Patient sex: F
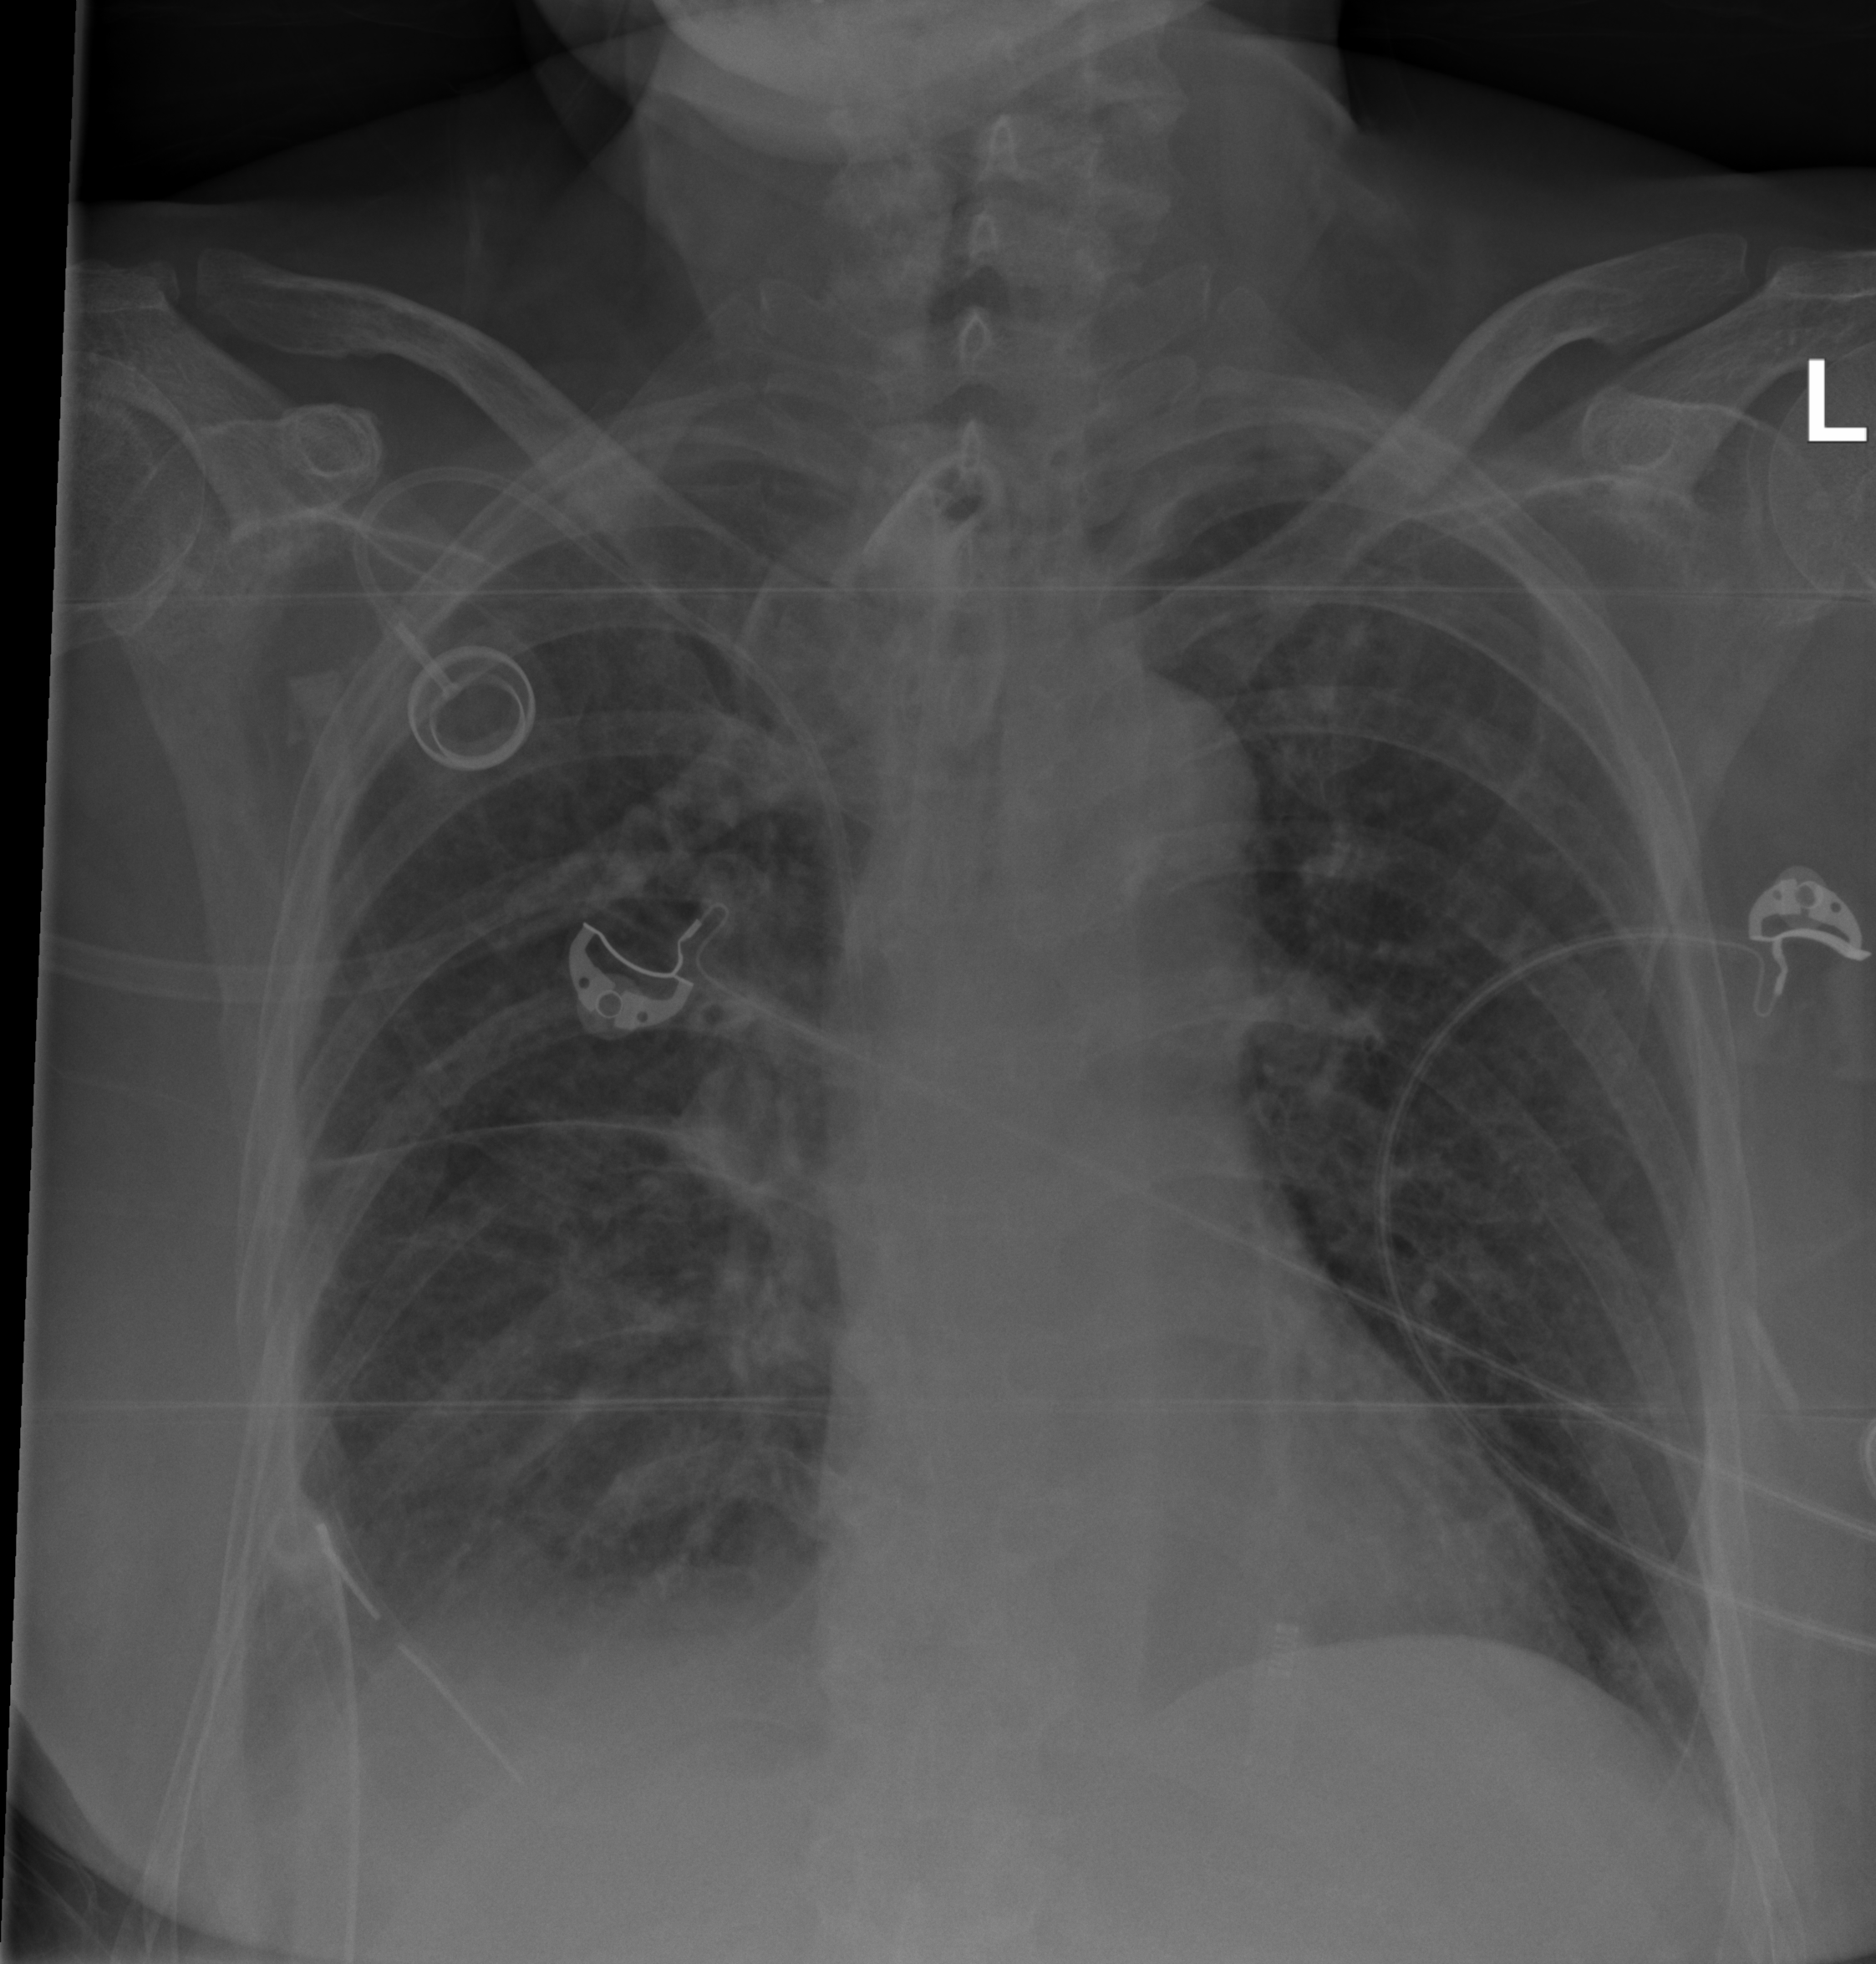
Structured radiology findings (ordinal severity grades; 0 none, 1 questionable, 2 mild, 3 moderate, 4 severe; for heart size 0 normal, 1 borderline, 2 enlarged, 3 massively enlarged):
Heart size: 0
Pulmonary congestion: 2
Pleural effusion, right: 2
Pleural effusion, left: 0
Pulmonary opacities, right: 2
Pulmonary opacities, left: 0
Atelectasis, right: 2
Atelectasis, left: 0